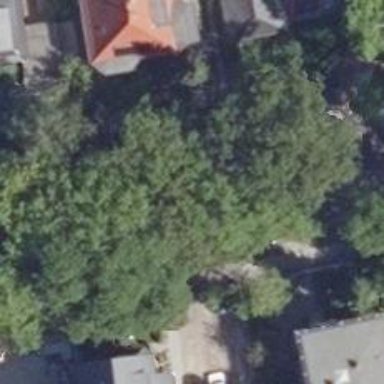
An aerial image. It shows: Single tag "natural: tree."